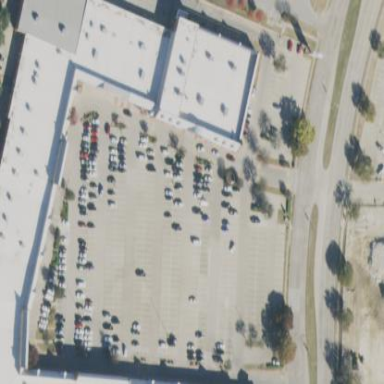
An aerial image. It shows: Retail building.